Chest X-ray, AP view. Patient: 19 years old, sex M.
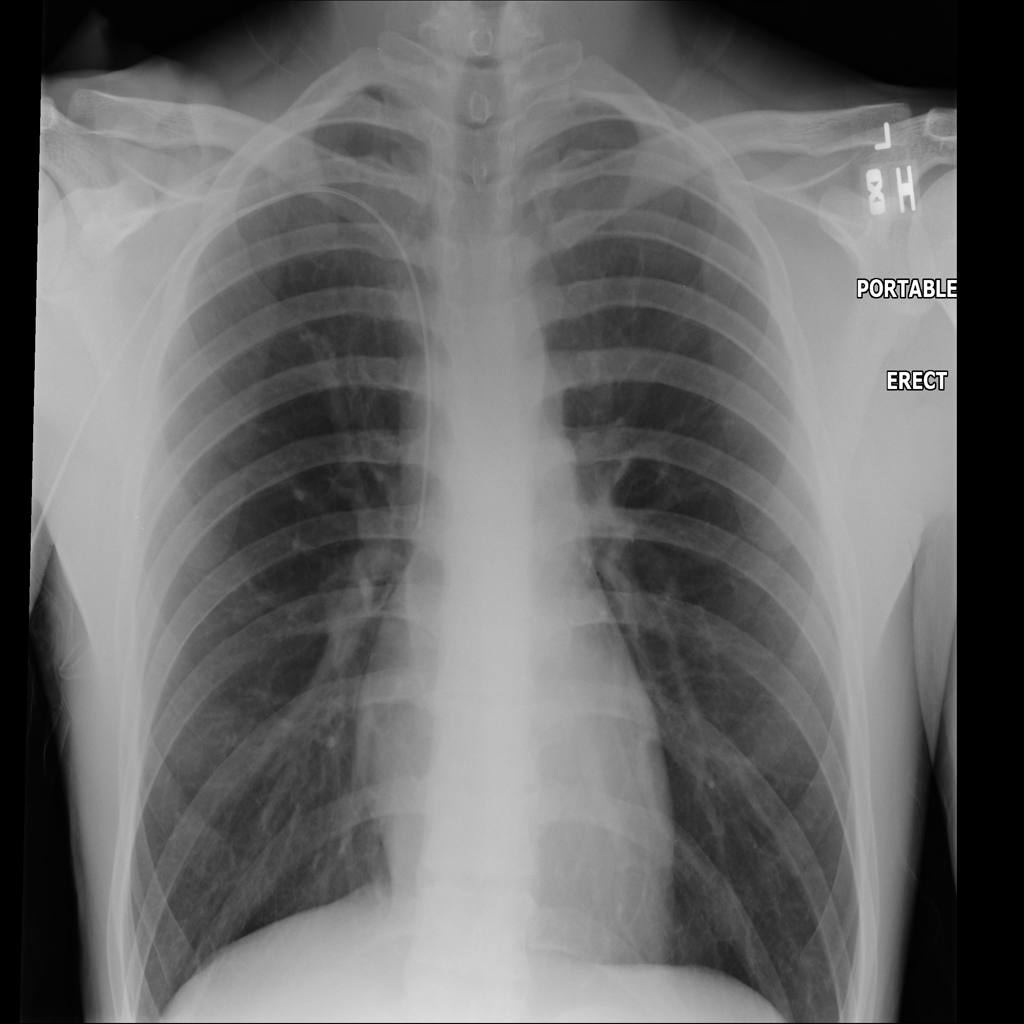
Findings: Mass